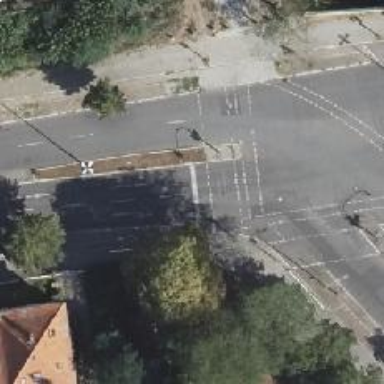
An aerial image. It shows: Road with traffic signals for signaling.